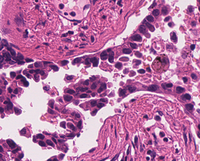
Tumor epithelial tissue: yes
Tumor-associated stroma tissue: yes
Normal tissue: no